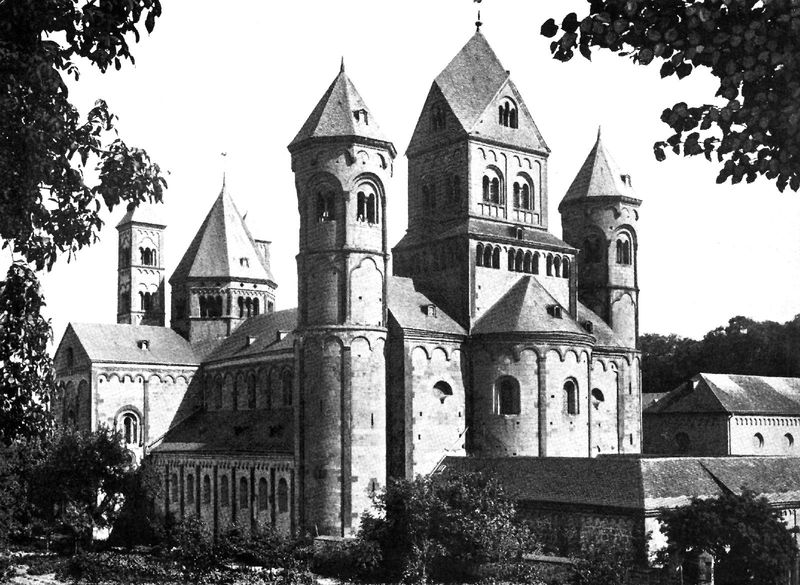
Titel: Maria Laach, Münster
Standort: Maria Laach (EU - D - RP)
Schlagwörter: blätter, schatten, weiß, fenster, grau, schwarz, dach, gebäude, haus, kirche, turm, turmspitze, garten, schiff, dächer, photographie, bögen, kirch, kloster, türme, schwarz weiss, photo, seitenschiff, apsis, romanik, chor, tempel, bau, romanisch, westwerk, maria laach, ewestwerk